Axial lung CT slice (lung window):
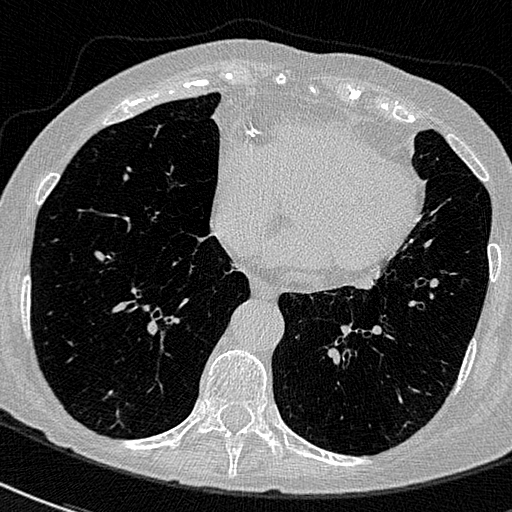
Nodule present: no